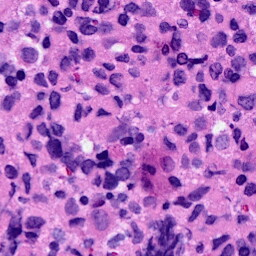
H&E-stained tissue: Breast